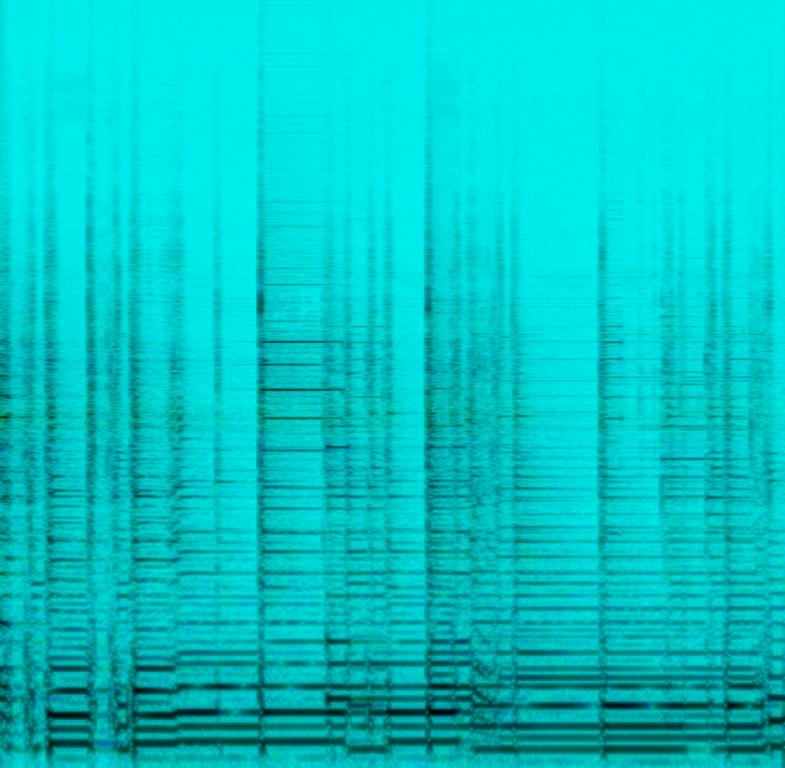
Someone is strumming a melody on a clean e-guitar. This may be playing for an advertisement.